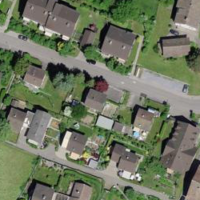
EUNIS habitat code: 55
Species observed at this site:
Pseudochorthippus parallelus